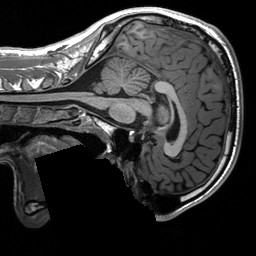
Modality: T1w
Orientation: sagittal
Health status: healthy
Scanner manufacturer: siemens
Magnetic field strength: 3 T
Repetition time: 2.3 s
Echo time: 0.00207 s